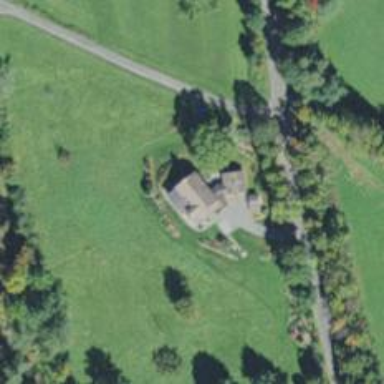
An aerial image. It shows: Simple and straightforward house.